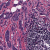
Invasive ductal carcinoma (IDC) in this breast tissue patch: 1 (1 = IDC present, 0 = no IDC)